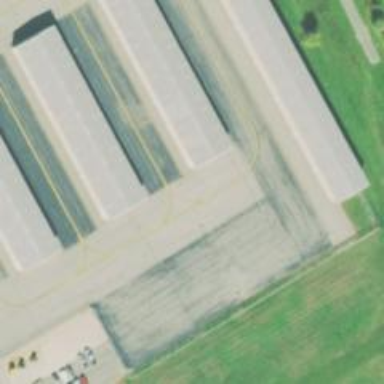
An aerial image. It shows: Asphalt taxiway at the airport.